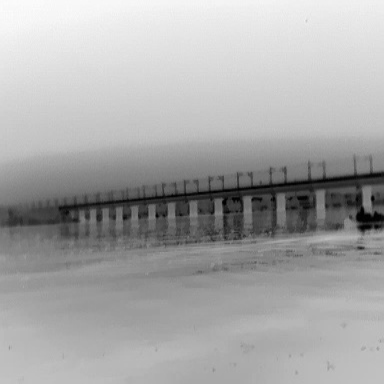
There is a warship in the infrared image.